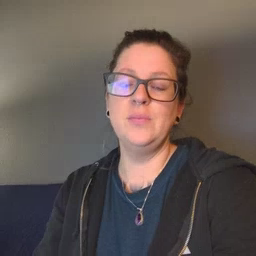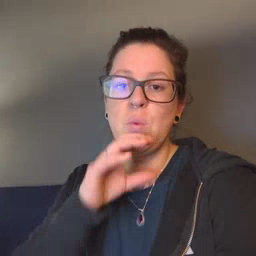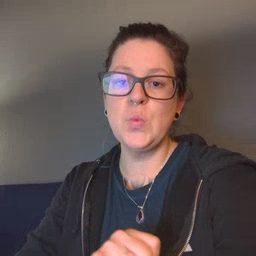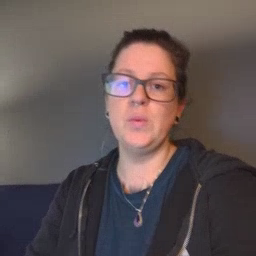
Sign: old